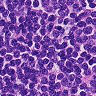
Metastatic tissue present: no